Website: home-depot
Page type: address-validator
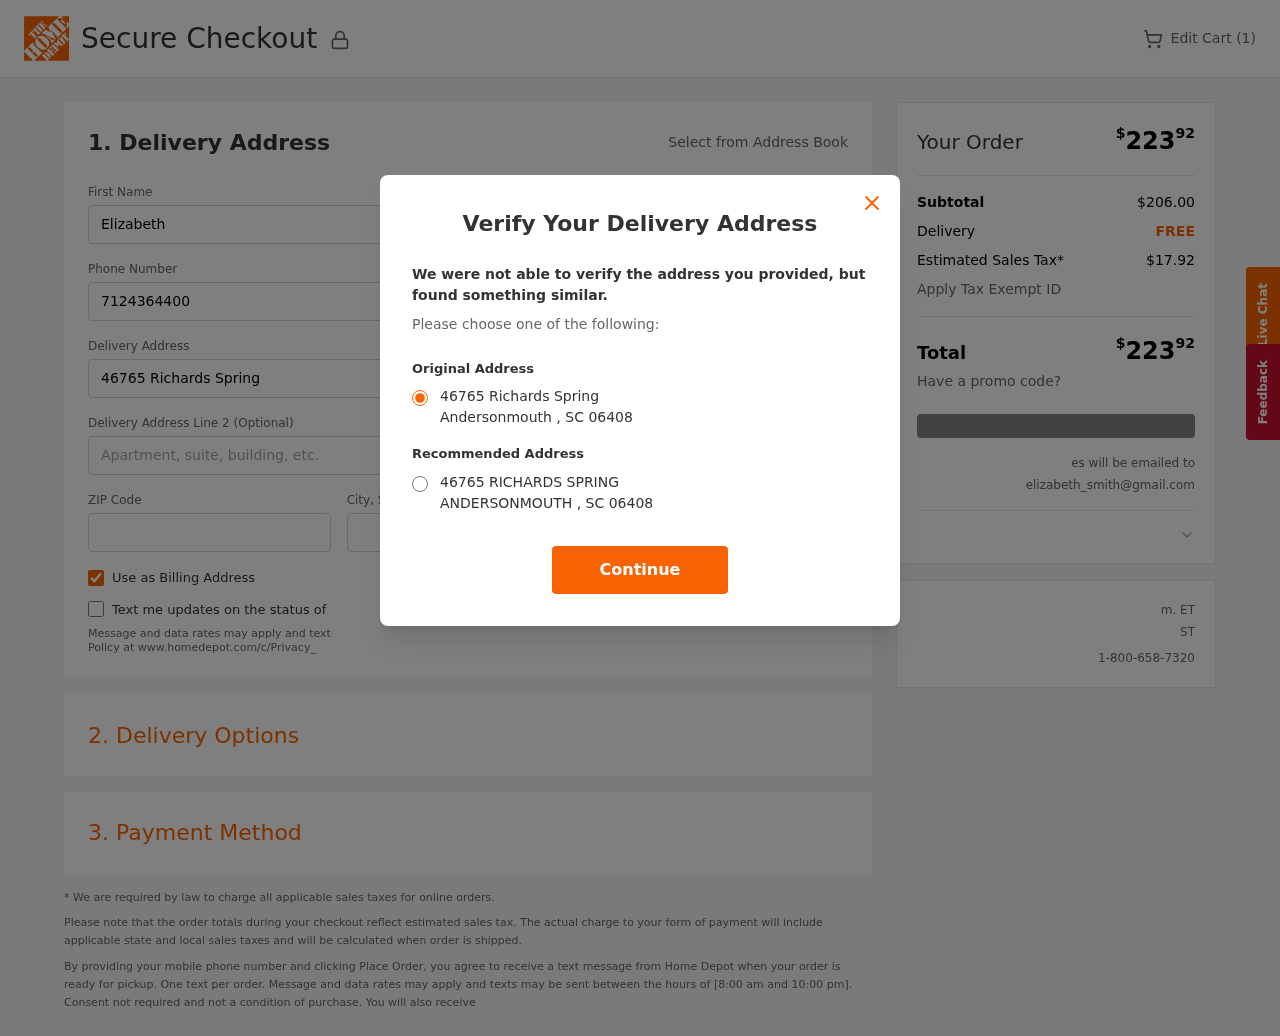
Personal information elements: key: PII_CITY
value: Andersonmouth
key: PII_EMAIL
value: elizabeth_smith@gmail.com
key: PII_POSTCODE
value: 06408
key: PII_STATE_ABBR
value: SC
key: PII_STREET
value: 46765 Richards Spring
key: PII_FIRSTNAME
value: Elizabeth
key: PII_LASTNAME
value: Smith
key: PII_PHONE
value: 7124364400
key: PII_CITY_STATE
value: Andersonmouth, SC
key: PII_STREET_ALT
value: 46765 RICHARDS SPRING
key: PII_CITY_ALT
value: ANDERSONMOUTH
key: PII_POSTCODE_FULL
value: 06408
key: PII_POSTCODE_NUMERIC
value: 6408
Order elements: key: ORDER_NUM_ITEMS
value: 1
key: ORDER_TOTAL
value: $22392
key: ORDER_SUBTOTAL
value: $206.00
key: ORDER_SHIPPING_COST
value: FREE
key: ORDER_TAX
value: $17.92